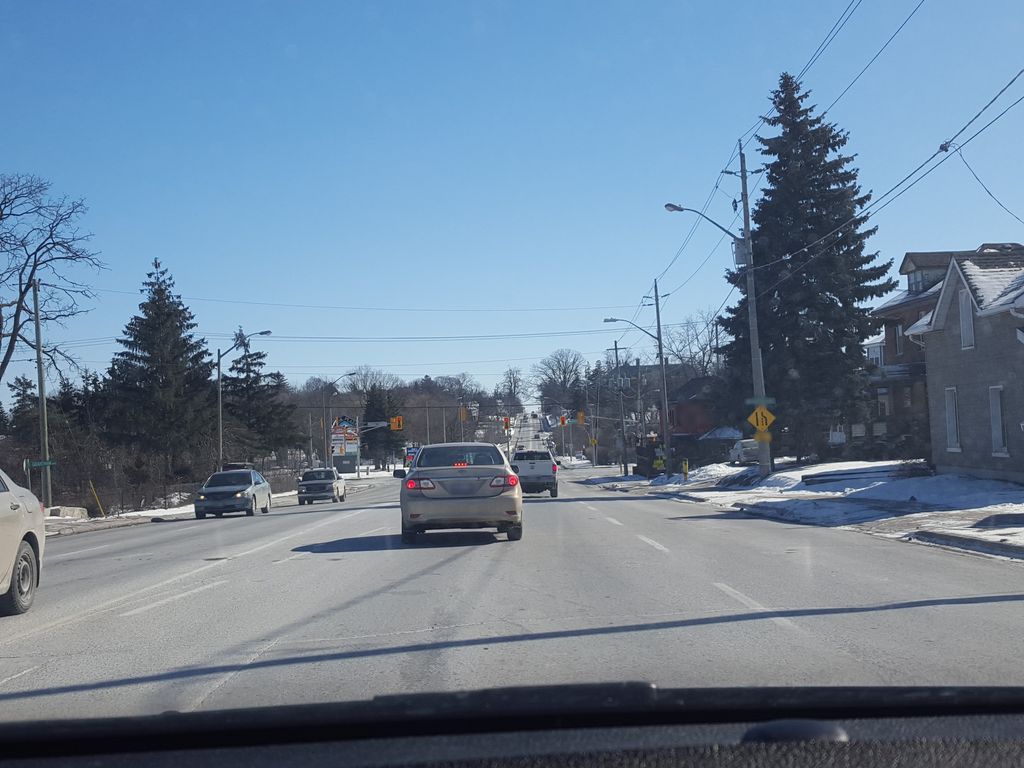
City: kitchener-waterloo